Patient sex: M
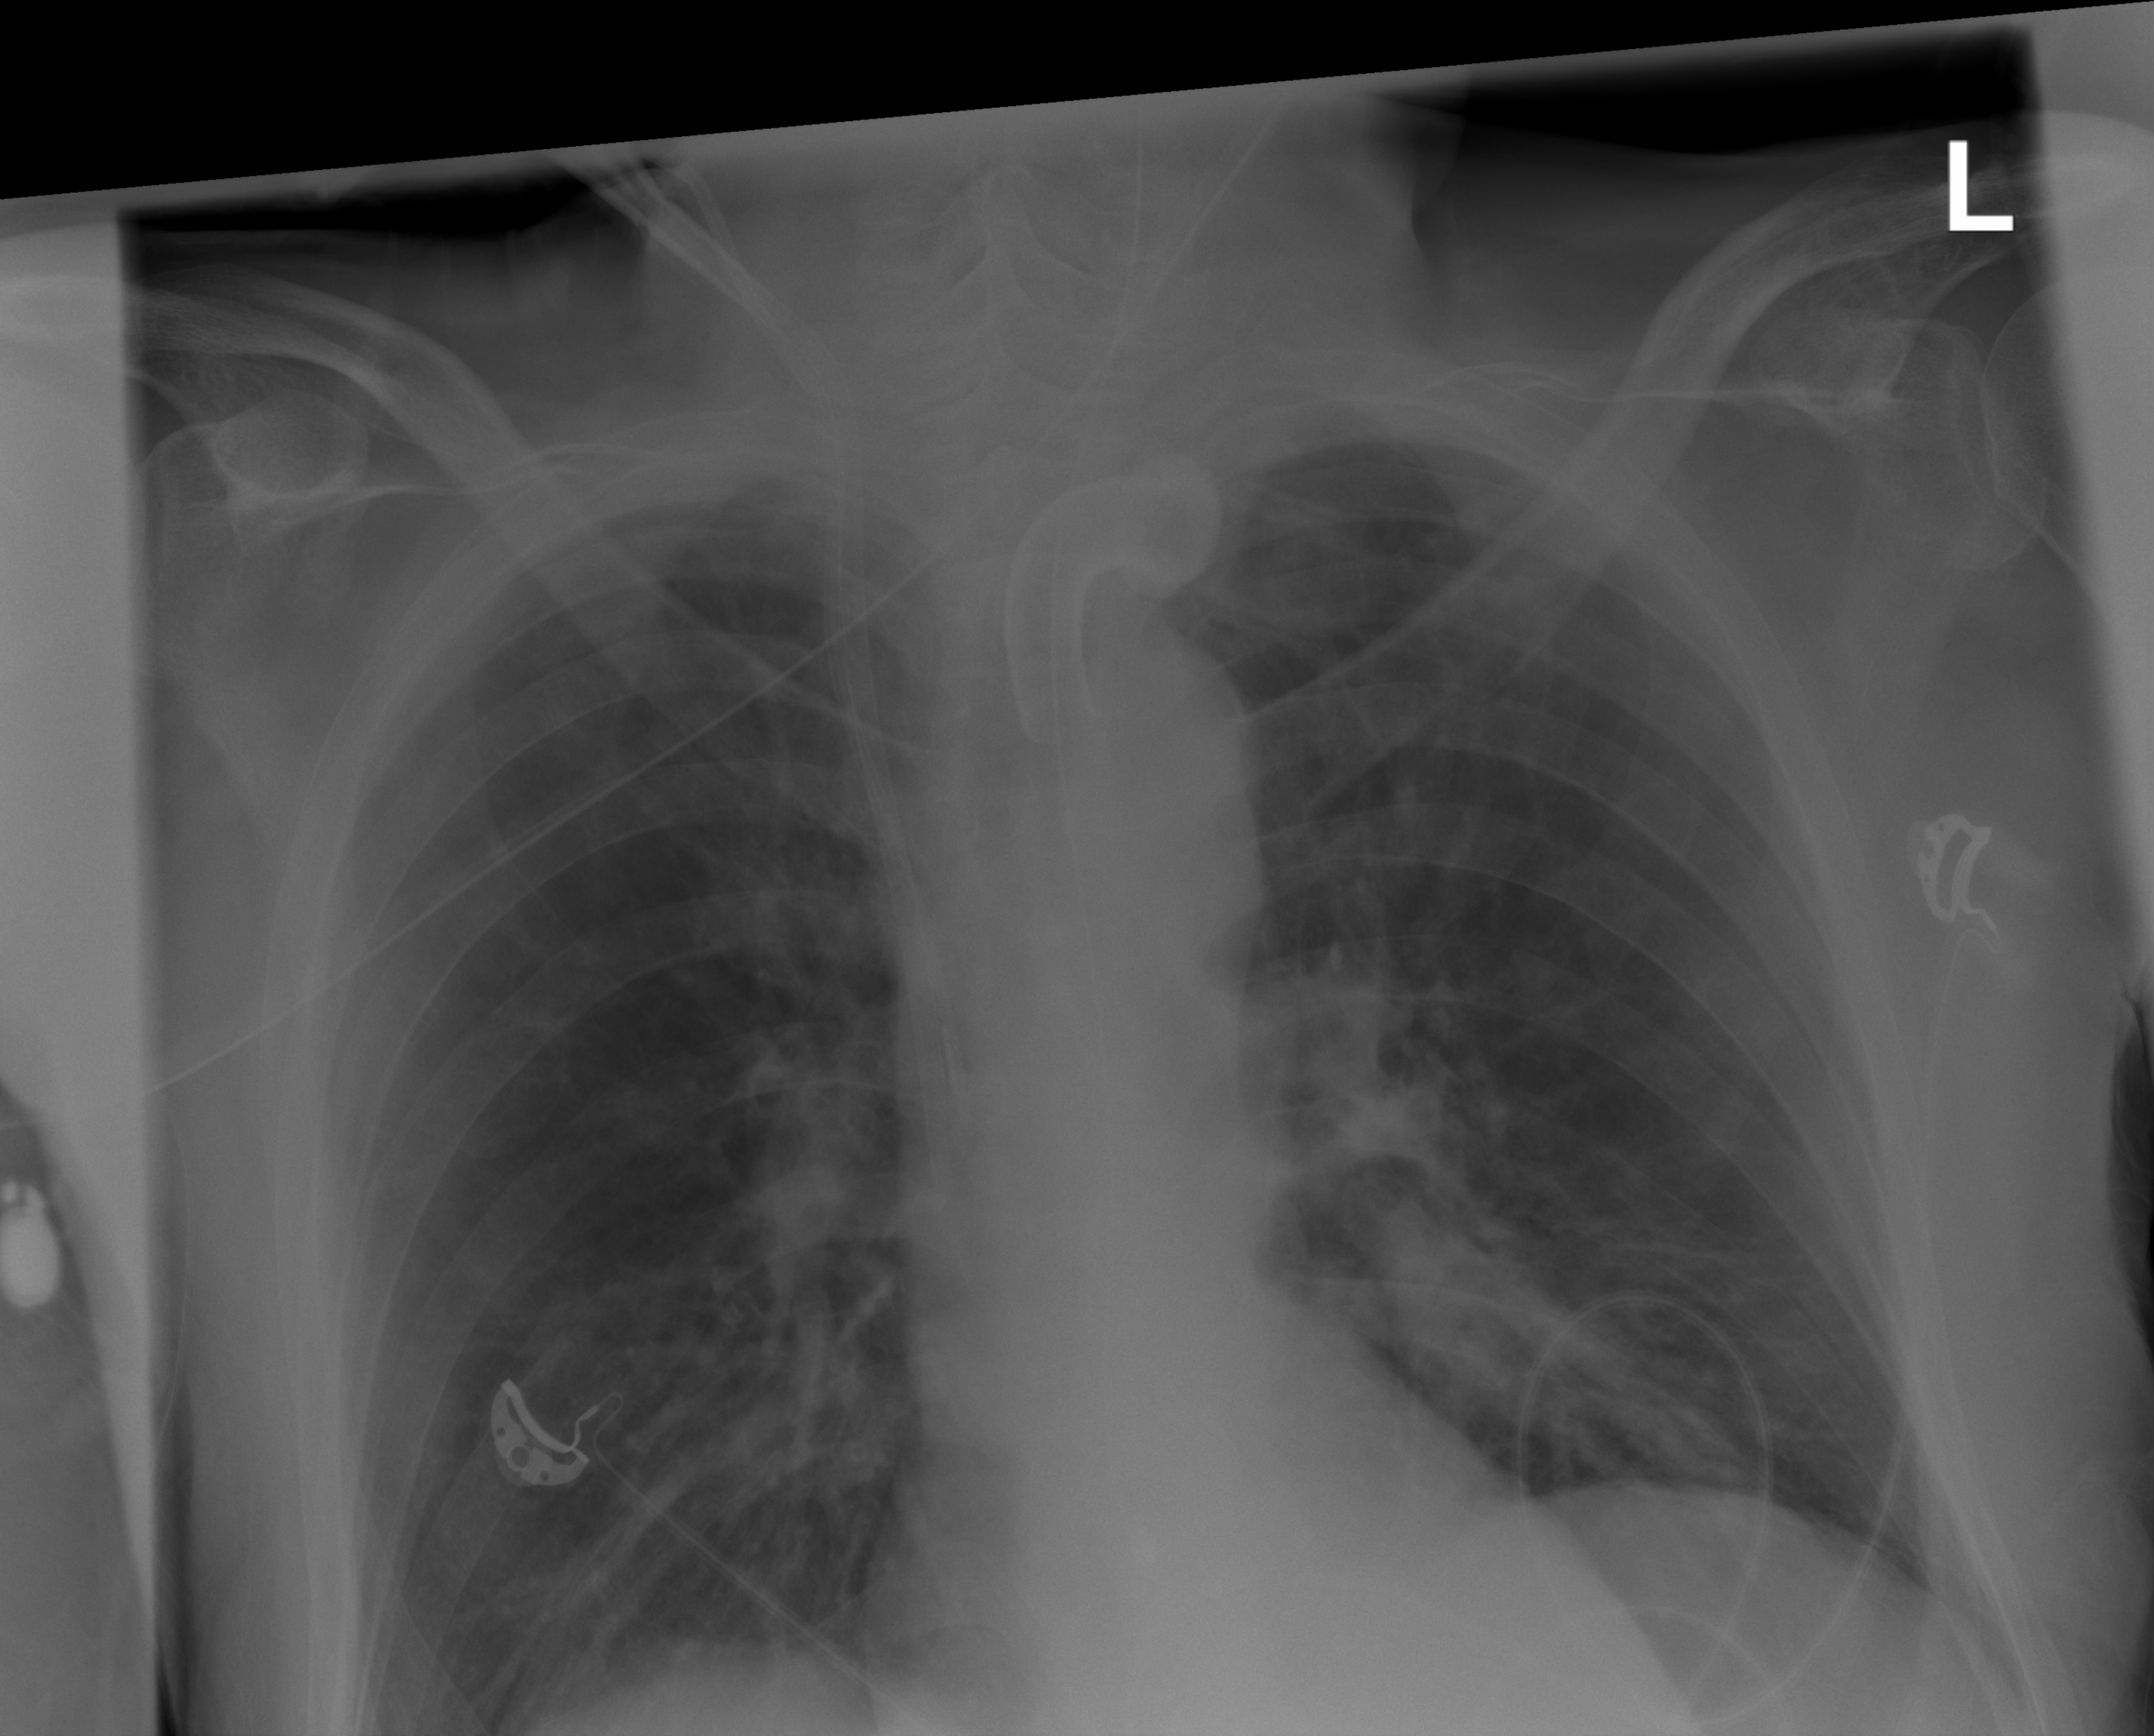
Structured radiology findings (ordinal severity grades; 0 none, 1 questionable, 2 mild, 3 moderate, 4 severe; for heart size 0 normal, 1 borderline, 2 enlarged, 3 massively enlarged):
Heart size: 0
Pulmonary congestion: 0
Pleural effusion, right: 0
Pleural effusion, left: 0
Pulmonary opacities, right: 0
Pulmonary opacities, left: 0
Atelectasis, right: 2
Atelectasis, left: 0